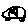
Label: car